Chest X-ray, PA view. Patient: 62 years old, sex M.
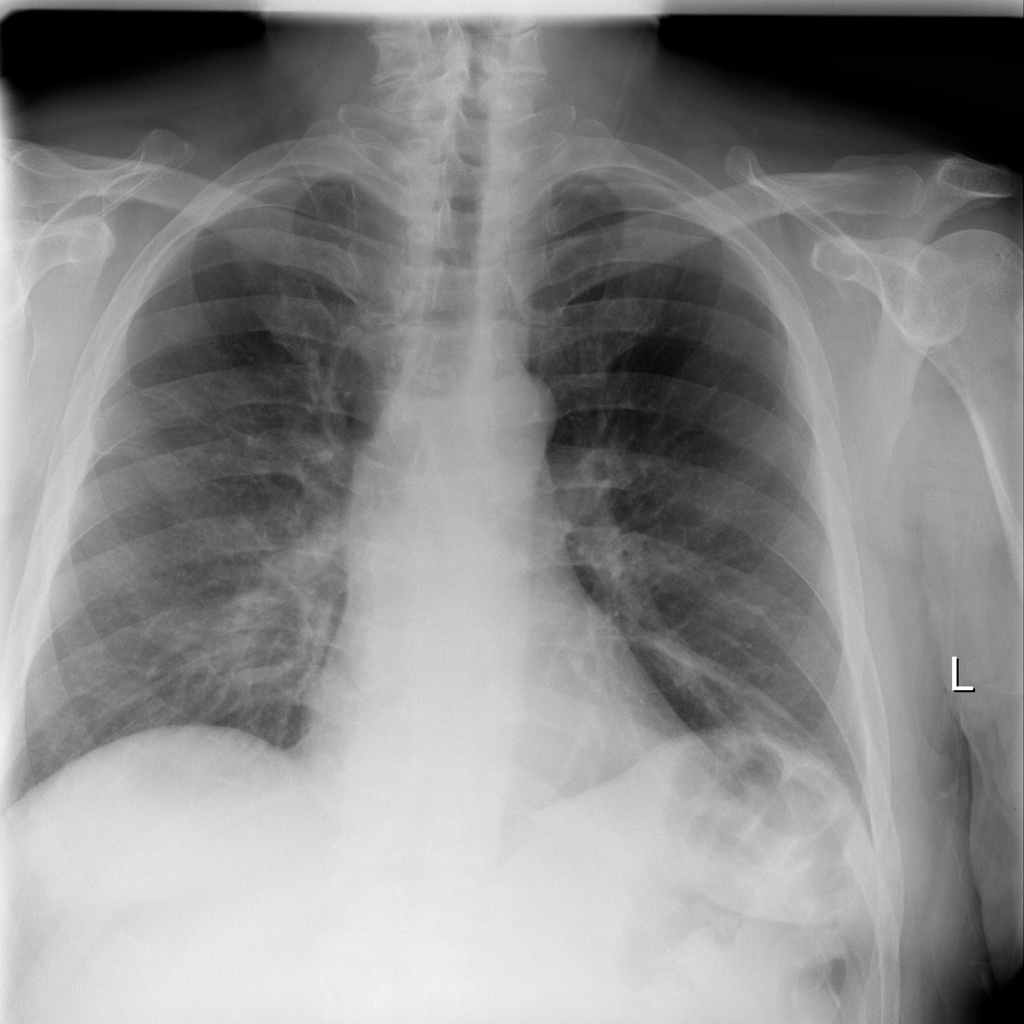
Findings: Pneumonia